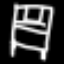
Label: bed